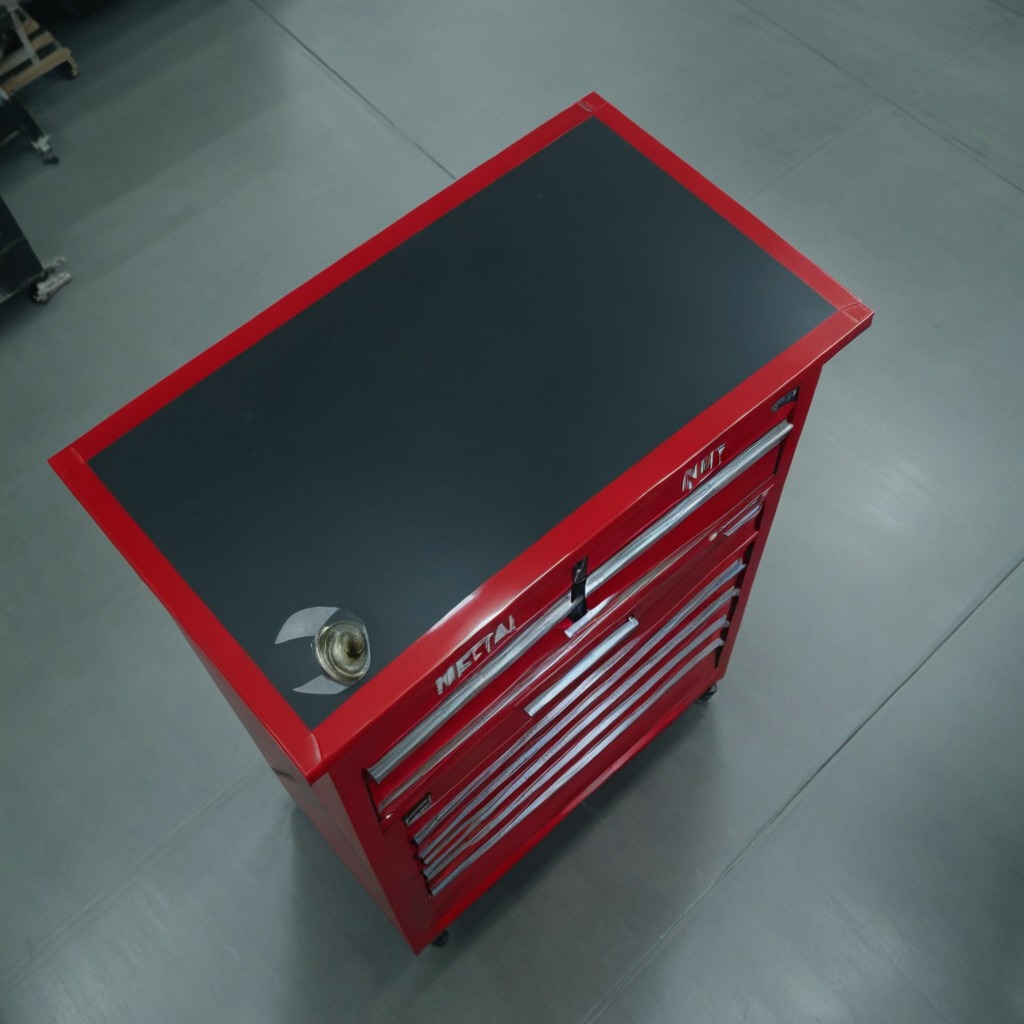
A metal nut is lying on a toolbox surface in an airplane hangar workshop.